Question: I'm fitting a logistic model (self-starting; SSlogis) to data of multiple populations of birds using nls(). My goal is to fit an expected function to the data (using only part of each dataset) and display a measure of the variance about the expectation on a graph. I then want to fit and plot the observed function (using the entire dataset for each population) to determine if the observed dynamics fell within the variance of the expectation. Here's my code as currently written to accomplish this:
'''
CE.mod = nls(CE.observed ~ SSlogis(t.CattleEgret, Asym, xmid, scal))
with(collapse.data, plot(CE.time, CE.obs))
CE.extrap = predict(CE.mod, data.frame(t.CattleEgret = CE.time))
lines(CE.time, CE.extrap)
CE.se.fit = sqrt(apply(attr(CE.extrap, "gradient"), 1, function(x)
sum(vcov(CE.mod)*outer(x,x))))
matplot(CE.time, CE.extrap+outer(CE.se.fit, qnorm(c(0.5, 0.025, 0.975))),
type = "l", lty = c(1,1,1), ylab = "Abundance (# per party hour)",
xlab = "Time (year)", main = "Cattle Egret Collapse Analysis",
pch = 15, font.lab = 2, font.axis = 2, cex = 4, cex.lab = 1.5,
cex.axis = 2, cex.main = 2, frame.plot = FALSE, lwd = 4, 10)
with(collapse.data, matpoints(CE.time, CE.obs, pch = 15, cex = 3))
lines(CE.time, predict(nls(CE.obs ~ SSlogis(log(CE.time),
Asym, xmid, scal))), lty = 3, lwd = 4)
'''
Where (from the "collapse.data" file):
'''
t.CattleEgret = c(1:20)
CE.time = c(1:45)
CE.obs = c(<PHONE>, <PHONE>, <PHONE>, <PHONE>, 2.<PHONE>, 2.<PHONE>,
4.<PHONE>, 4.<PHONE>, 3.<PHONE>, 3.<PHONE>, 5.<PHONE>, 10.<PHONE>,
5.<PHONE>, 20.<PHONE>, 15.<PHONE>, 19.<PHONE>, 13.<PHONE>, 14.<PHONE>,
15.<PHONE>, 29.<PHONE>, 10.<PHONE>, 8.<PHONE>, 6.<PHONE>, 3.<PHONE>,
3.<PHONE>, 2.<PHONE>, 2.<PHONE>, 2.<PHONE>, 5.<PHONE>, <PHONE>,
2.<PHONE>, 2.<PHONE>, 3.<PHONE>, 4.<PHONE>, 3.<PHONE>, 2.<PHONE>,
<PHONE>, 11.<PHONE>, 2.<PHONE>, 4.<PHONE>, 2.<PHONE>, 2.<PHONE>,
2.<PHONE>, 3.<PHONE>, 2.<PHONE>)
CE.observed = c(<PHONE>, <PHONE>, <PHONE>, <PHONE>, 2.<PHONE>, 2.<PHONE>,
4.<PHONE>, 4.<PHONE>, 3.<PHONE>, 3.<PHONE>, 5.<PHONE>, 10.<PHONE>,
5.<PHONE>, 20.<PHONE>, 15.<PHONE>, 19.<PHONE>, 13.<PHONE>, 14.<PHONE>,
15.<PHONE>, 29.<PHONE>)
'''
That code works fine and produces a figure like this:

If, however, I remove the "log()" from the final line of the code so as to write this:
'''
lines(CE.time, predict(nls(CE.obs ~ SSlogis(CE.time,
Asym, xmid, scal))), lty = 3, lwd = 4),
'''
The line will not plot and I receive this error:
'''
Error in nls(y ~ 1/(1 + exp((xmid - x)/scal)), data = xy, start = list(xmid =
aux[1L], : step factor 0.000488281 reduced below 'minFactor' of 0.000976562
'''
which I cannot alter, even if I play around with the nls.controls and change the 'minFactor' value. I also get this error message following the initial line defining the mod (the ##.mod portion) for some populations.
Also, for some populations I receive an error message following the final line of code that reports this:
'''
Error in qr.solve(QR.B, cc) : singular matrix 'a' in solve
'''
I can think of no rationalization for natural log-transforming the data, and I'm left to assume that I have simply altered the data (in this case arbitrarily logged it) in such a way to allow the predict() and SSlogis() functions to function properly, but I don't know why. I haven't been able to find any suitable answers in any forums to such an issue. Any help would be greatly appreciated.
: I've attempted to implement the nlsLM function as recommended by Roland (below). That does indeed clean up the portion of code with the confusing log() use:
'''
lines(CE.time, predict(nlsLM(CE.obs ~ Asym/(1 + exp((xmid - CE.time)/scal)), start
= list(Asym = max(CE.obs), xmid = popsizetime[1], scal = 1), control =
nls.lm.control(maxiter = 1000))
'''
However, for other populations I run into the same error message as above at the initial model specification:
'''
ChMa.mod = nls(ChMa.observed ~ SSlogis(t.ChestnutMannikin, Asym, xmid, scal))
Error in nls(y ~ 1/(1 + exp((xmid - x)/scal)), data = xy, start = list(xmid =
aux[1L], : step factor 0.000488281 reduced below 'minFactor' of 0.000976562
'''
Switched to:
'''
ChMa.mod = nlsLM(ChMa.observed ~ Asym/(1 + exp((xmid - t.ChestnutMannikin)/
scal)), start = list(Asym = max(ChMa.obs), xmid = popsizetime[2],
scal = 1), control = nls.lm.control(maxiter = 1000))
'''
Where
'''
ChMa.observed = c(4.<PHONE>, 0.33847154, 0.99029776, 2.86516540, 0.59588068,
0.<PHONE>, 2.<PHONE>, 0.62485994, 3.48979515, 3.67785202, 20.84180181)
t.ChestnutMannikin = c(1:11)
popsizetime[2] = 11
'''
While this switch does avoid the error message, nlsLM evaluates the function but does not evaluate the gradient. Without the evaluation of the gradient I cannot use the se.fit code and therefore cannot obtain an estimate of the variance for plotting.
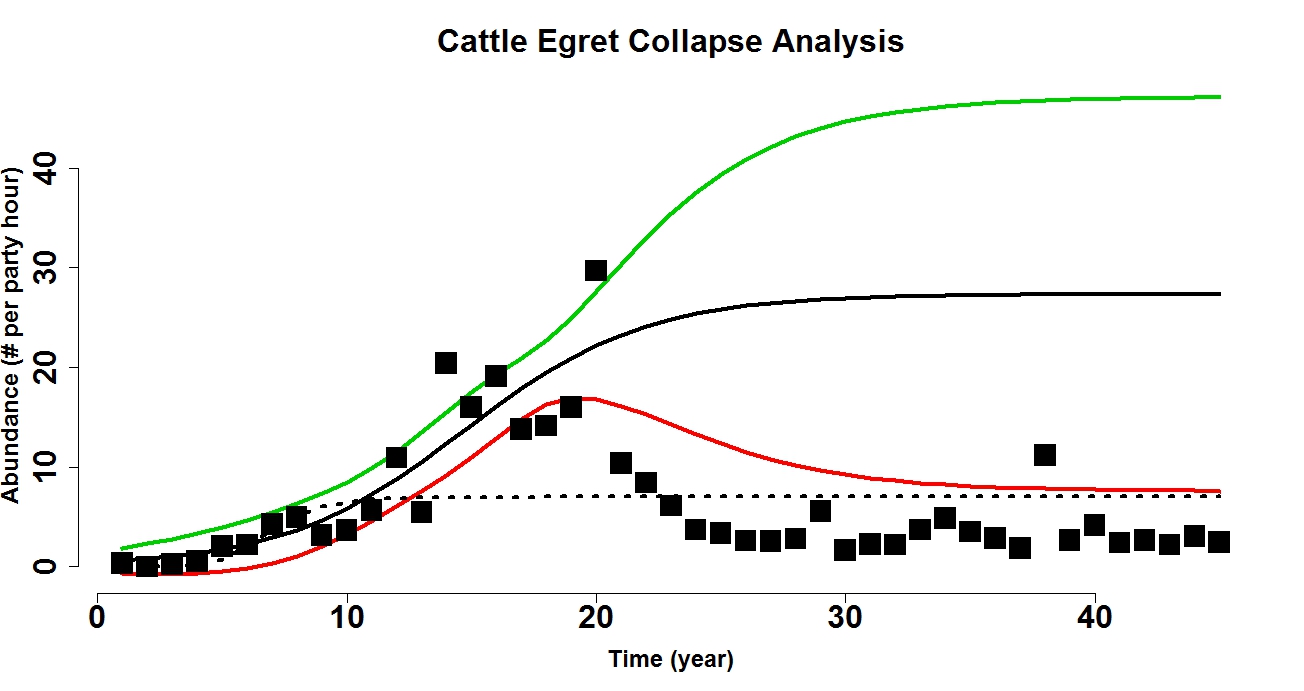
Answer: I've found the answer to my problems: I need to add a component of my model that generates a gradient for the function I'm regressing with nlsLM.
'''
log.model = function(t.RedventedBulbul, Asym, xmid, scal) {
numericDeriv(quote(Asym/(1 + exp((xmid - t.RedventedBulbul)/scal))),
c("Asym", "xmid", "scal"), parent.frame())
}
'''